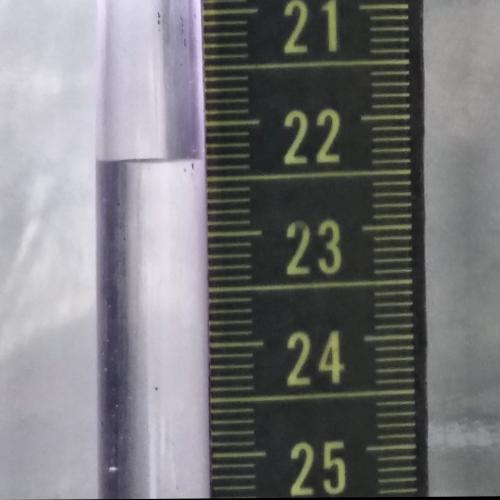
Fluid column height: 22.3 cm